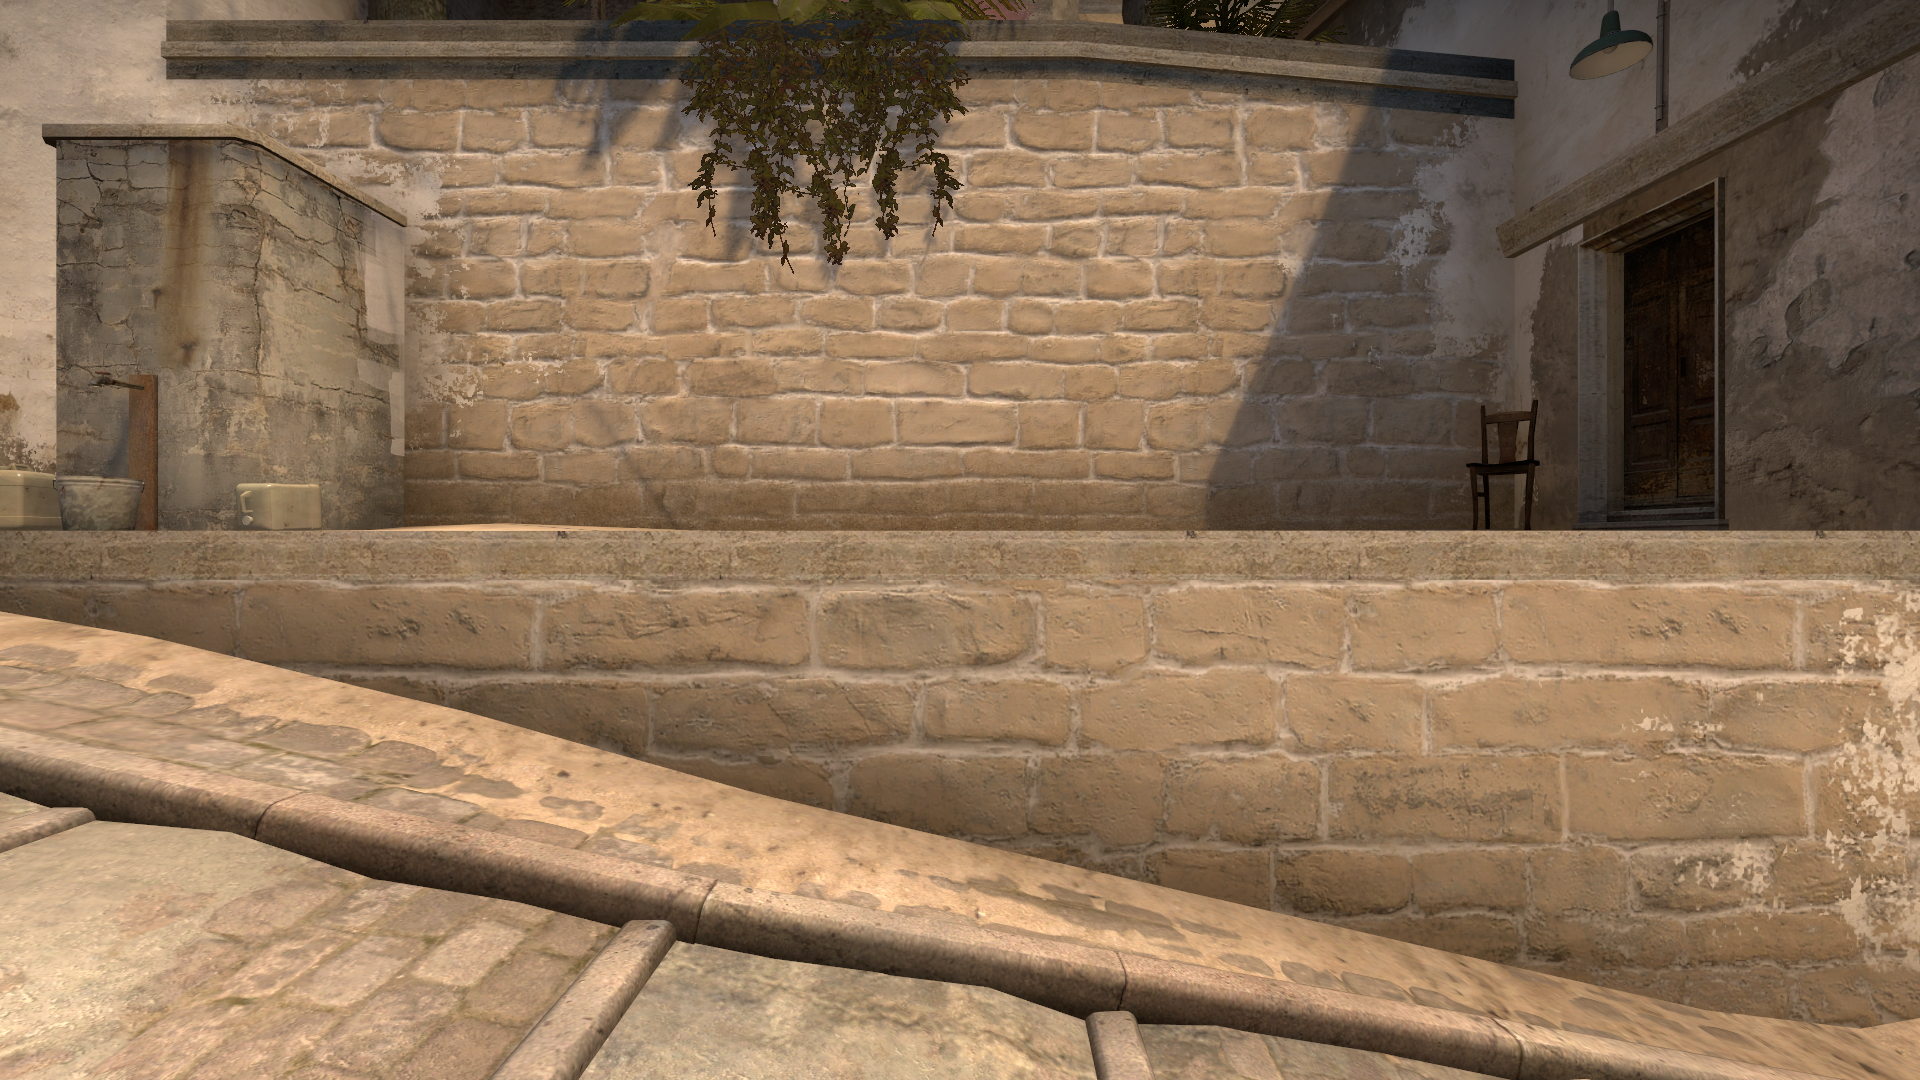
Map: de_mirage